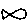
Label: fish